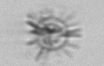
Label: Rhabdolithes